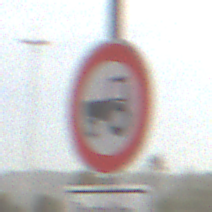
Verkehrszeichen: VerbotKraftfahrzeugeZuegeNichtSchneller25
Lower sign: SonstigeFahrzeugePersonengruppenFrei1
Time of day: MorningAfternoon
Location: Outdoor (Suburban)
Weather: PartlyCloudy
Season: NotSpecified
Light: Natural